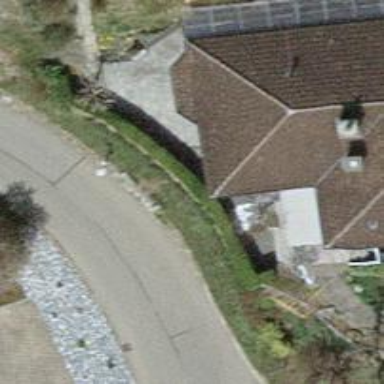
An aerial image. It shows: Hedge barrier.